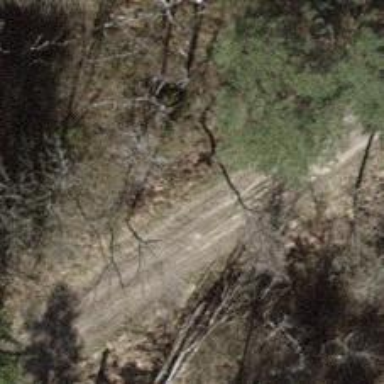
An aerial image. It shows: Dirt track road with grade2 tracktype.